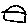
Label: house